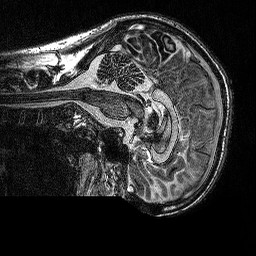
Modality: MP2RAGE
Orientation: sagittal
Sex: male
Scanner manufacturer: siemens
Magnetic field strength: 3 T
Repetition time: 5 s
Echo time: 0.00292 s